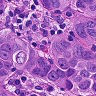
Metastatic tissue present: yes